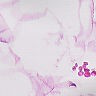
Metastatic tissue present: no